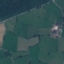
Land use / land cover class: Pasture